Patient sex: F
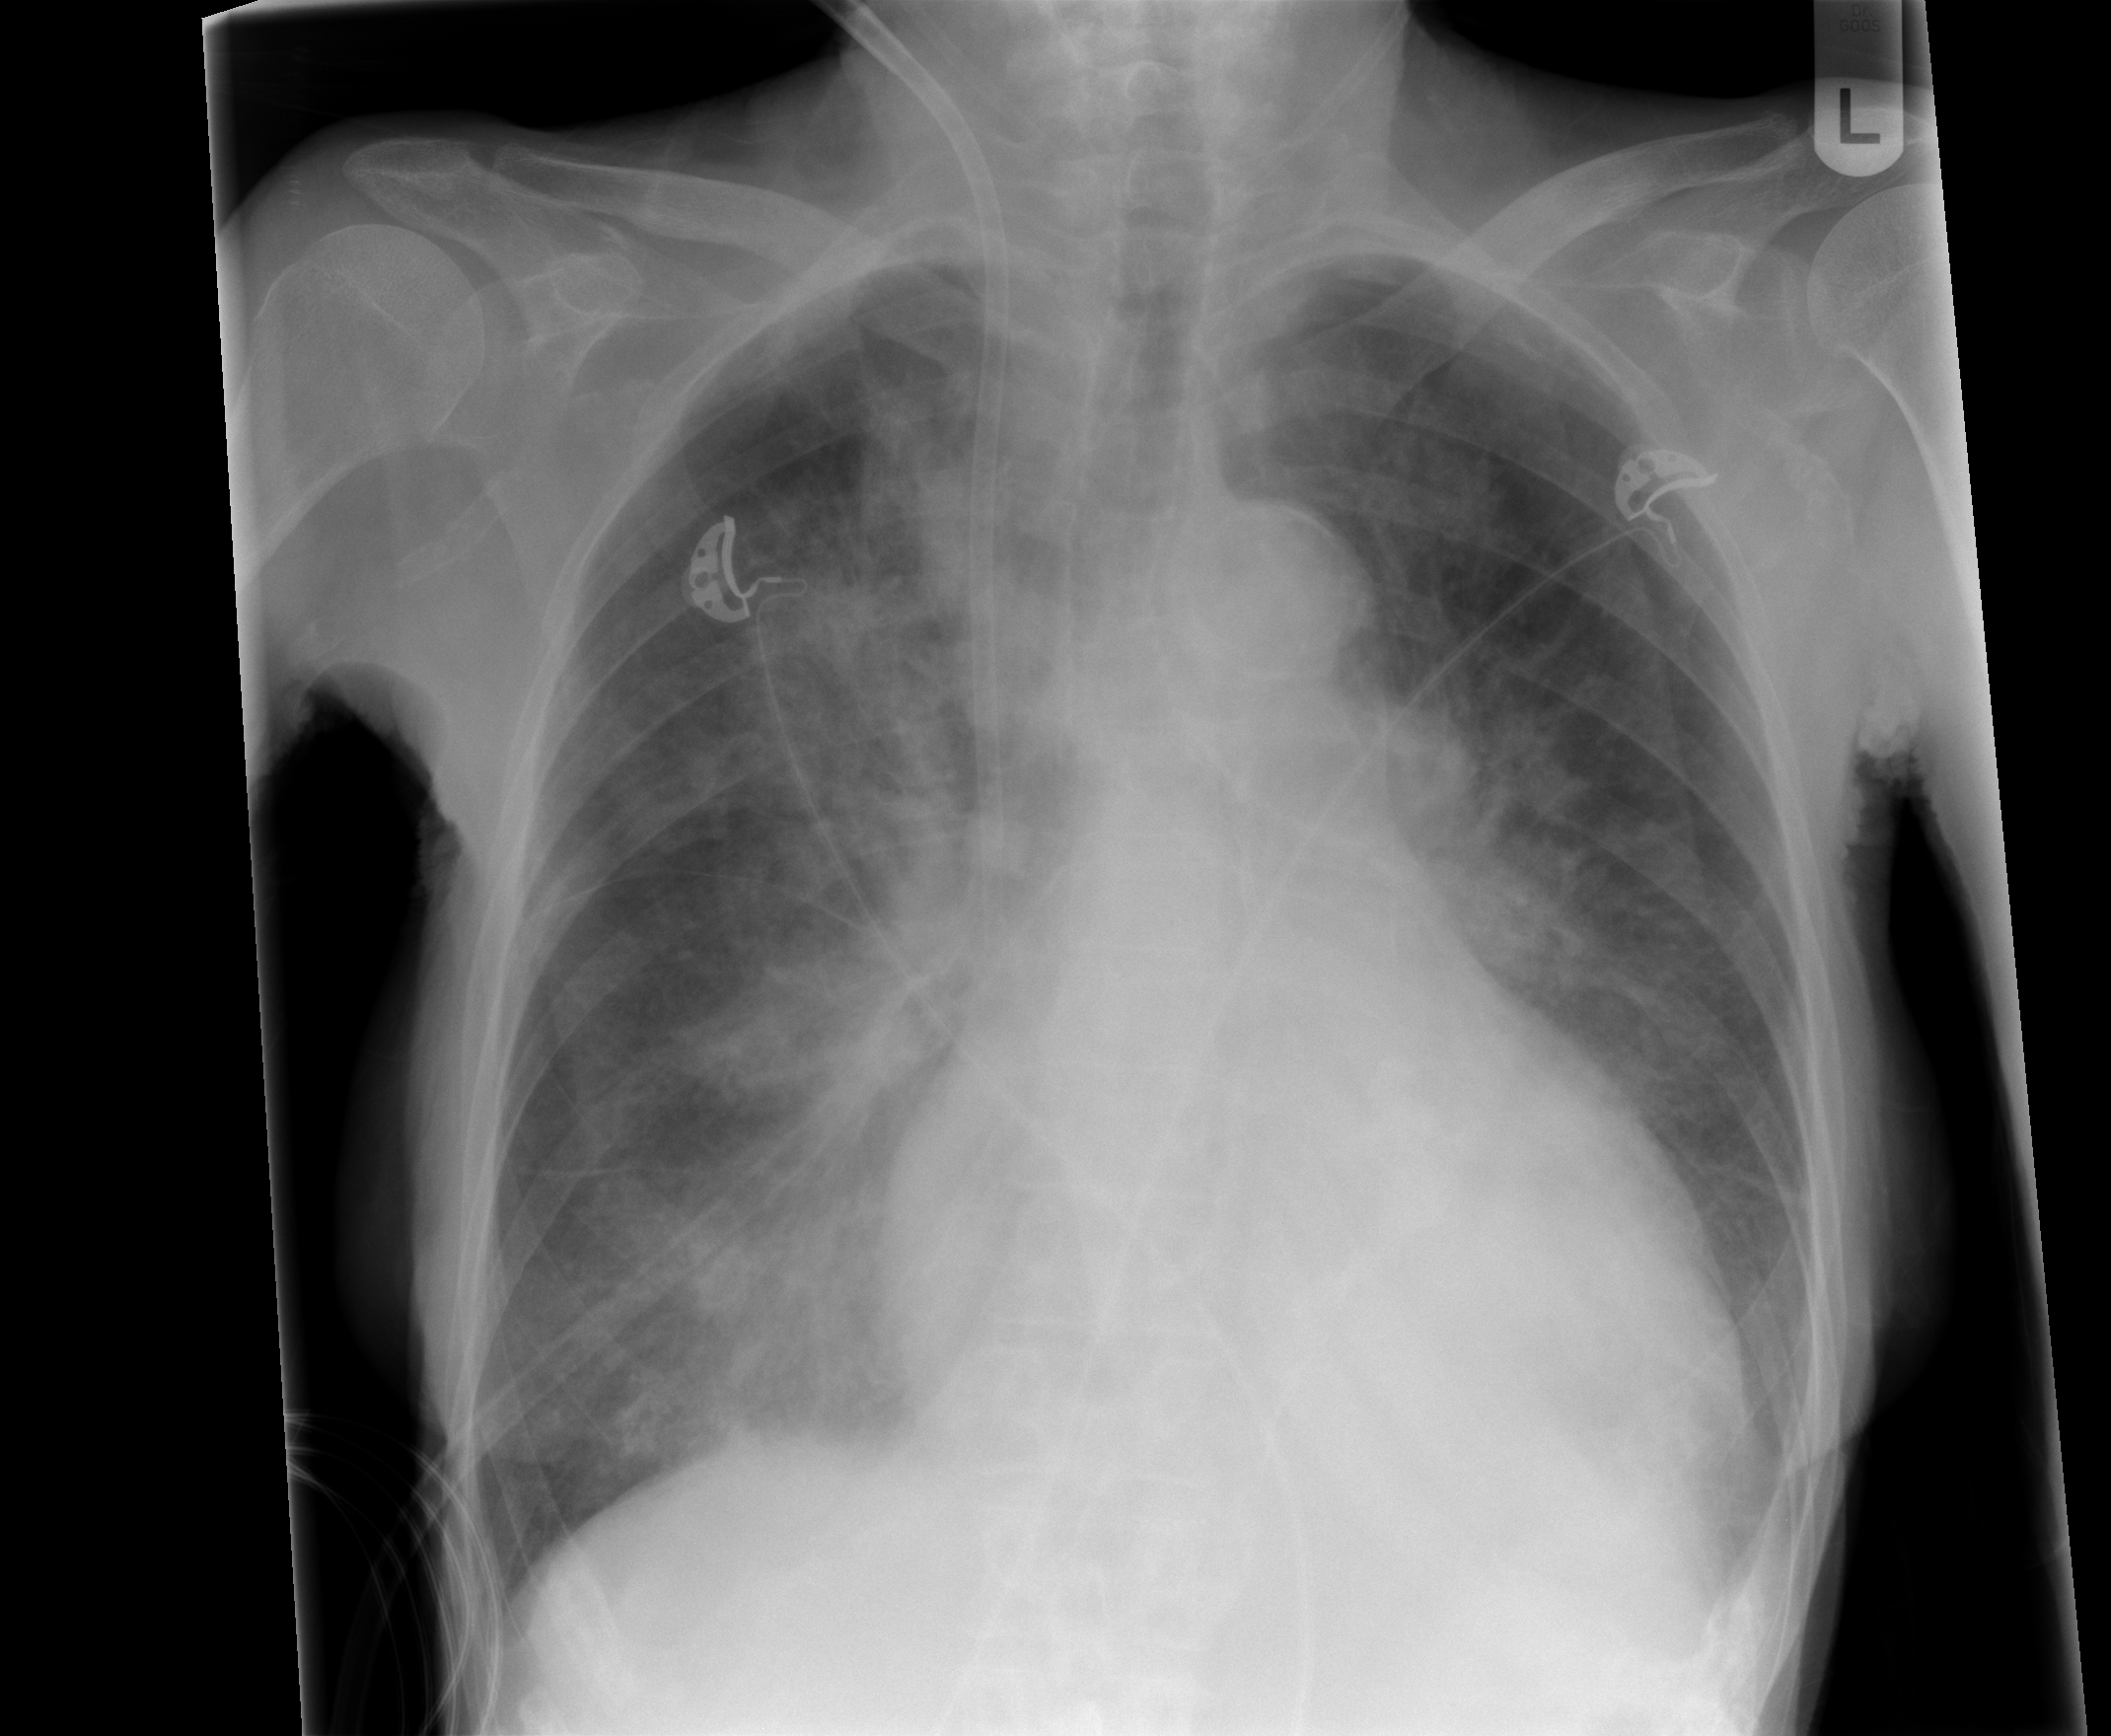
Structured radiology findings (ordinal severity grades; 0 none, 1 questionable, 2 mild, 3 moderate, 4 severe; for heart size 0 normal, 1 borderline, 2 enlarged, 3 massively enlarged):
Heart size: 2
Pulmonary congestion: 2
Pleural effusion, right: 0
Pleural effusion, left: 0
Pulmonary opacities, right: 2
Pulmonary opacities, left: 0
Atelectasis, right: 0
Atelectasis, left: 0